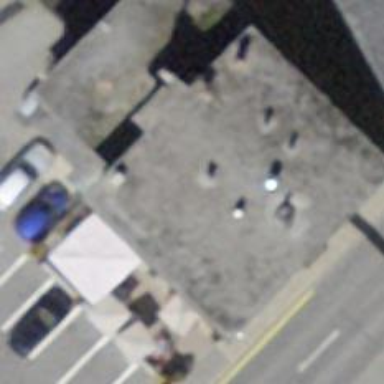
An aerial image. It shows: Café.